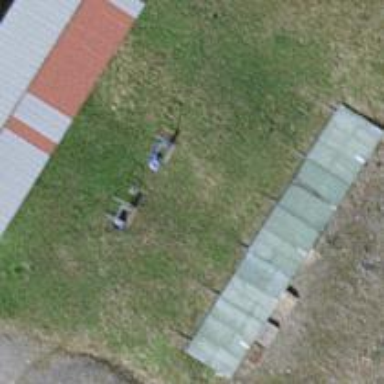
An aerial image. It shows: Grassy shooting pitch for leisure land activities.